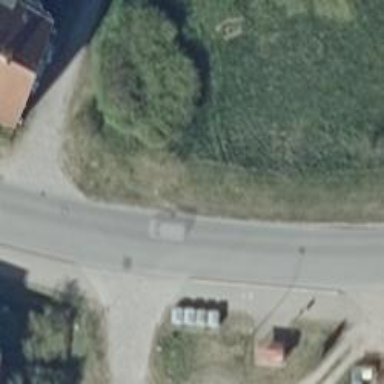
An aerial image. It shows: Asphalt road classified as primary highway.